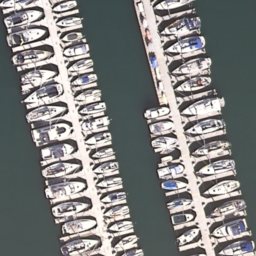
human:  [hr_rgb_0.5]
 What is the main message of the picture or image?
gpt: harbor